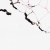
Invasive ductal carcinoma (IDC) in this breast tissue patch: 0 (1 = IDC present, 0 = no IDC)